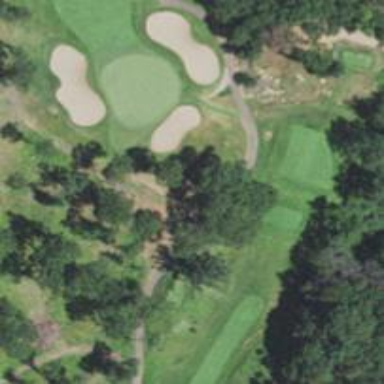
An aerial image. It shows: Path used for both walking and golf.